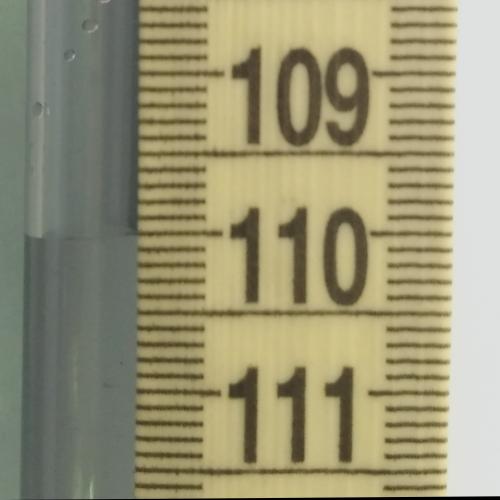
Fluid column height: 110.0 cm